Interaction volume radius: 5 \u00c5
Interaction volume height: 10 \u00c5
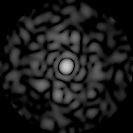
Disorder parameter: 0.7981